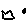
Label: hexagon